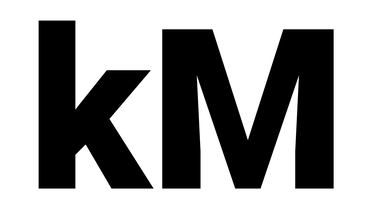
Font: Roboto_Black